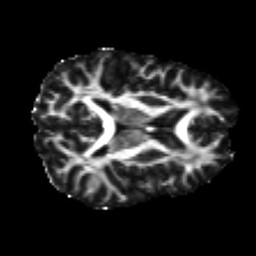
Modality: FA
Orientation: axial
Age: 27
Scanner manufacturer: siemens
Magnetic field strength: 3 T
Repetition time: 4.52 s
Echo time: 0.084 s